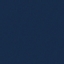
Land use / land cover class: SeaLake